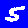
Digit: 5